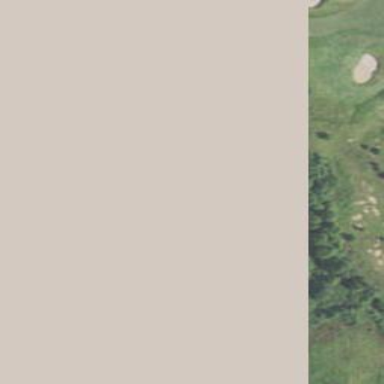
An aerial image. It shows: Golf rough area.